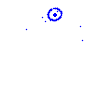
Particle: proton